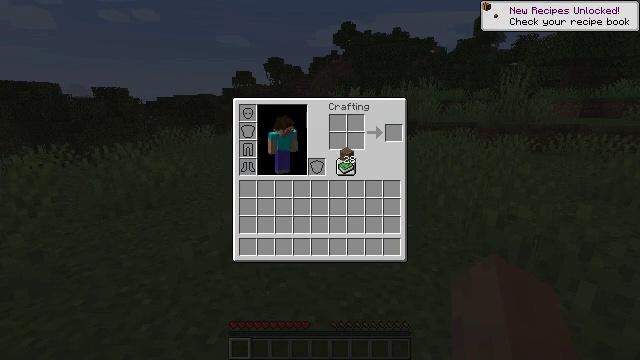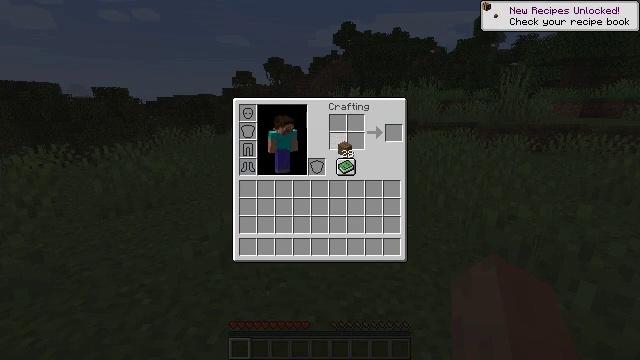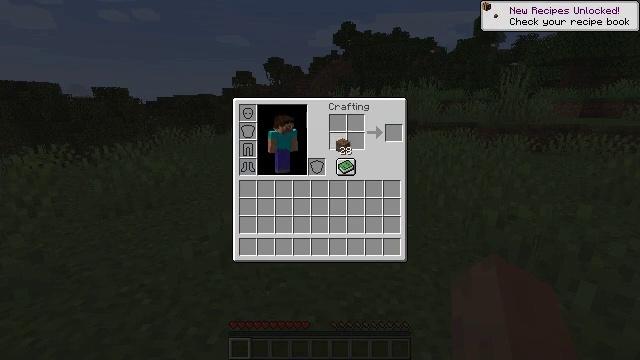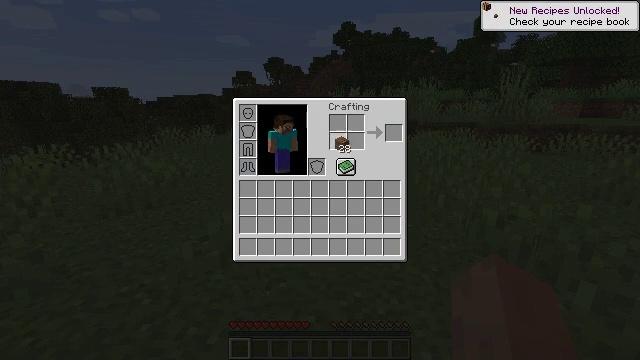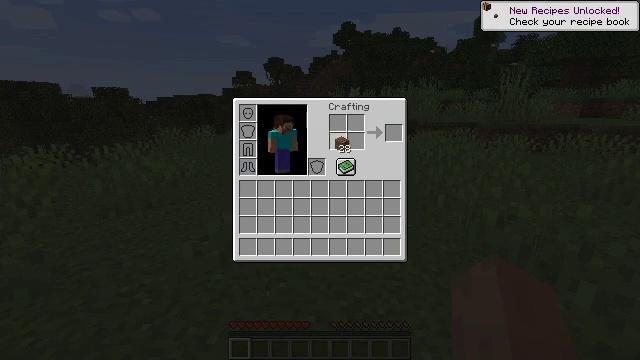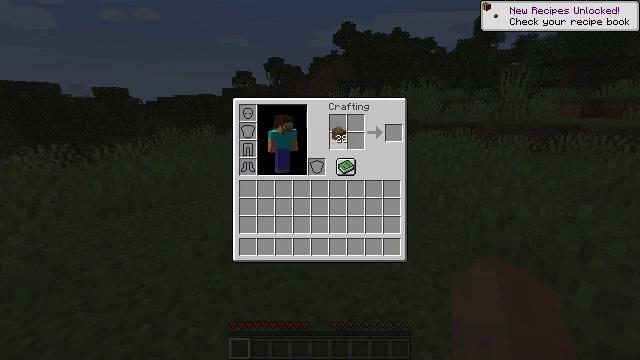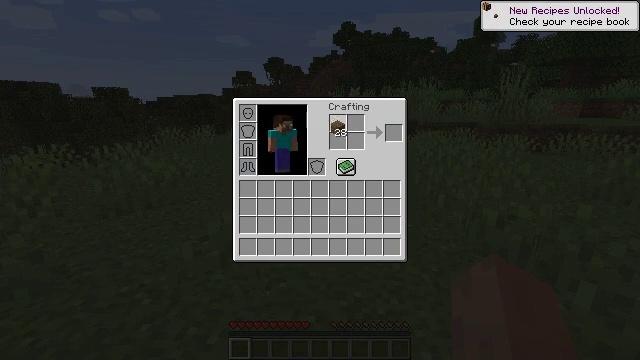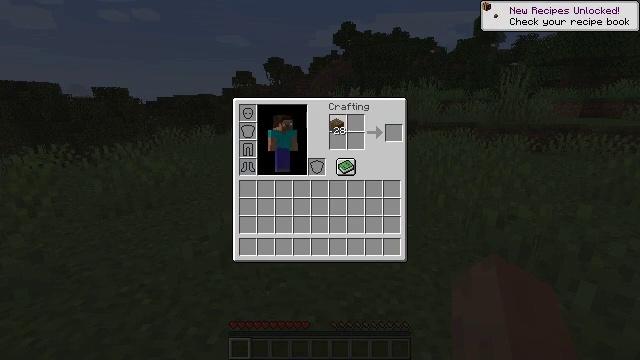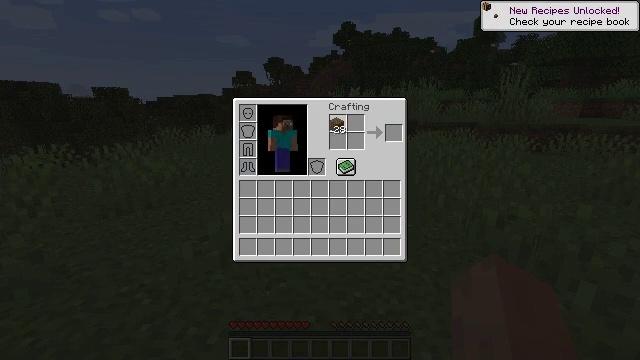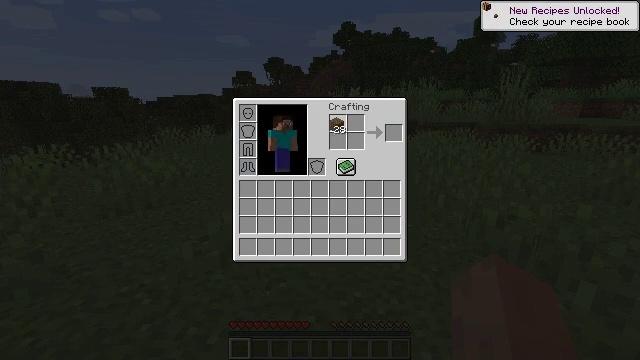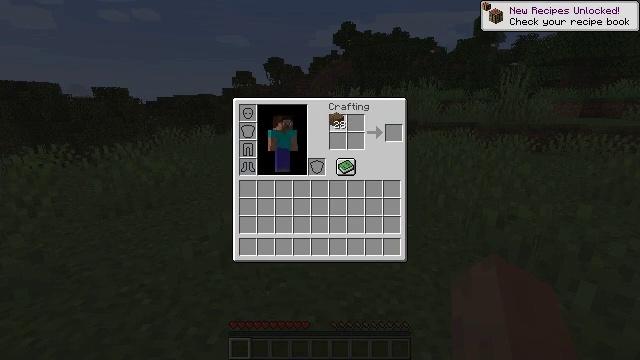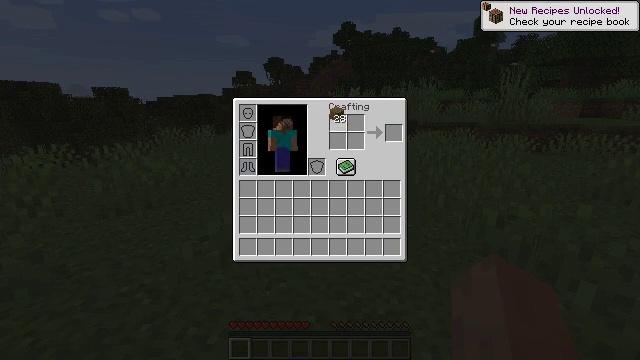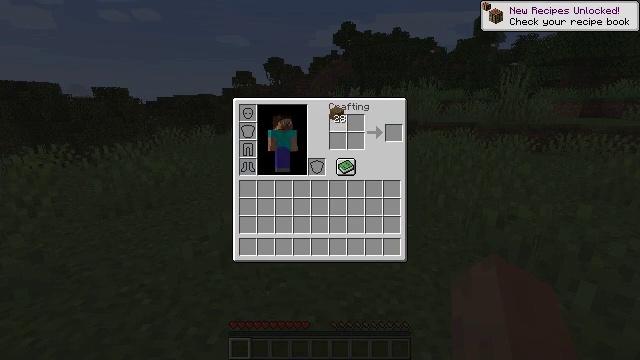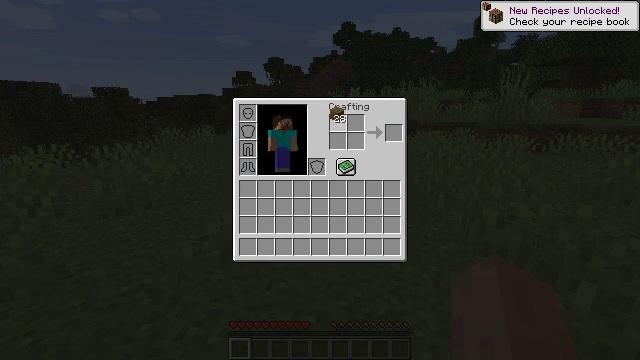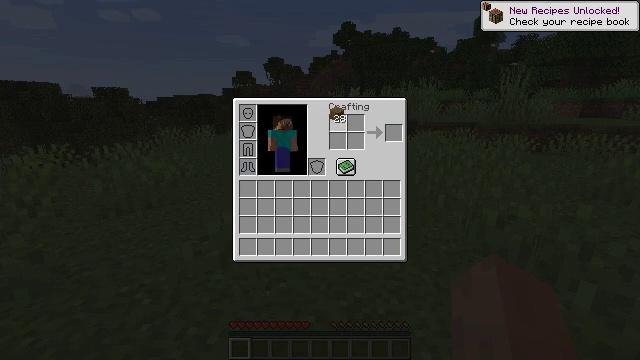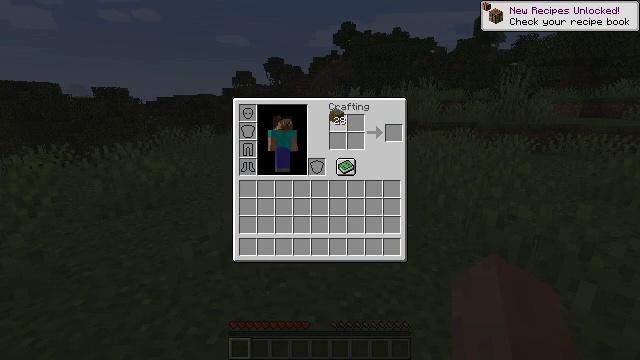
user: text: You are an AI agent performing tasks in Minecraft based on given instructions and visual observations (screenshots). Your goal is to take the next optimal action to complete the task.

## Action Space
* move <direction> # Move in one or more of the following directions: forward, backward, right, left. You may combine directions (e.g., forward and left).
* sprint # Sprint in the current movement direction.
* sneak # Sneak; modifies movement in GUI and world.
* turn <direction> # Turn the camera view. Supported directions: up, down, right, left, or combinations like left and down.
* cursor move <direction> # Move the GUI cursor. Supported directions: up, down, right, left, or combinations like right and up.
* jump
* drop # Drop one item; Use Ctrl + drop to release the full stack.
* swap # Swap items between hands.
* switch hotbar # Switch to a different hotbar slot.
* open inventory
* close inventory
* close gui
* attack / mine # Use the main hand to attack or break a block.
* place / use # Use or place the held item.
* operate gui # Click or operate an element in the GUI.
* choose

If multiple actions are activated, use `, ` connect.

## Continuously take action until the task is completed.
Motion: motion action
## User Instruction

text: Create a crafting table from wooden planks.
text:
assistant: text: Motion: no_op
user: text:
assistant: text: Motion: no_op
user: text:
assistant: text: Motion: no_op
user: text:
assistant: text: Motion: no_op
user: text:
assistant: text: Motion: no_op
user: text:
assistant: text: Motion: no_op
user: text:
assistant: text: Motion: no_op
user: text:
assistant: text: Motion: no_op
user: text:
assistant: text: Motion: no_op
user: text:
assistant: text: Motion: no_op
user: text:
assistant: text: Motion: no_op
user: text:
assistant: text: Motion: no_op
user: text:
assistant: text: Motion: use / place
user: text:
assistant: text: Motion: use / place
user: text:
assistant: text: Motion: use / place
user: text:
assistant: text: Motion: use / place
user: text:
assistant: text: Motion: use / place
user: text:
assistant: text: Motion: use / place
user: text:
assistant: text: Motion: use / place
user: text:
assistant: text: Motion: use / place
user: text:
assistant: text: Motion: use / place
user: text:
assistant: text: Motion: no_op
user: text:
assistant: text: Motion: no_op
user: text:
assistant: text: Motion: no_op
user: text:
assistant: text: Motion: no_op
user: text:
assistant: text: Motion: no_op
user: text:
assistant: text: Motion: no_op
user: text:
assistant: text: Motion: no_op
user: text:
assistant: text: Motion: no_op
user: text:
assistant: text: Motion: no_op